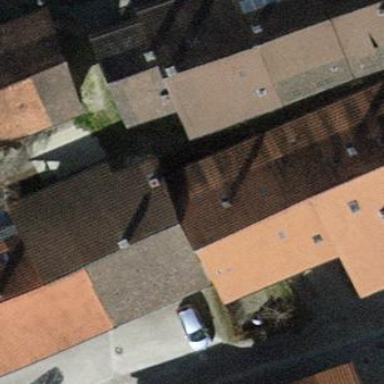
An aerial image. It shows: Terrace-style building with gabled roof.